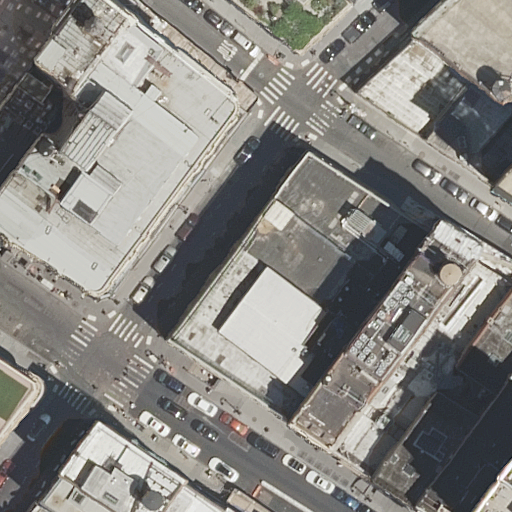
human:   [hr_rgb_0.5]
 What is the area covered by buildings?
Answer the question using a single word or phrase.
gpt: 6049m2

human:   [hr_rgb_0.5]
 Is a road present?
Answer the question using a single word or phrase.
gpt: yes

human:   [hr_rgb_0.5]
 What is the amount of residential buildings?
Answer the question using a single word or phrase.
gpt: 21

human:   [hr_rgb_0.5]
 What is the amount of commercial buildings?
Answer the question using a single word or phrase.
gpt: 0

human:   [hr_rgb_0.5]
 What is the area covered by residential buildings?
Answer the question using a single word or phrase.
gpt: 6049m2

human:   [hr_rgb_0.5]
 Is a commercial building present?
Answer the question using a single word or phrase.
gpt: no

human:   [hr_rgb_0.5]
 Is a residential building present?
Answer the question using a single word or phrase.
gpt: yes

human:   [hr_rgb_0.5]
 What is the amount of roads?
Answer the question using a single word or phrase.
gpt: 10

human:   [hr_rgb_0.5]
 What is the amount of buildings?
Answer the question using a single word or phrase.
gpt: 21

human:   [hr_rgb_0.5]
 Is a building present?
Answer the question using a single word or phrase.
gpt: yes

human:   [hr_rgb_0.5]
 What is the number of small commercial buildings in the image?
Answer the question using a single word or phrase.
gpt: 0

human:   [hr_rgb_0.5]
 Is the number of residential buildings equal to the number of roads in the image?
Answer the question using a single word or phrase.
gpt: no

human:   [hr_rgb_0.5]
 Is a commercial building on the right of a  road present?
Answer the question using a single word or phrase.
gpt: no

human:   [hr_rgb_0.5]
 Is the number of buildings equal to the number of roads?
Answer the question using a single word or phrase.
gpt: no

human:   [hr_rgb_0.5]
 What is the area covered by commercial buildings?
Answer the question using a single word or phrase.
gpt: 0m2

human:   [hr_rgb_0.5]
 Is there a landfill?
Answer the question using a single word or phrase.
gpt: no

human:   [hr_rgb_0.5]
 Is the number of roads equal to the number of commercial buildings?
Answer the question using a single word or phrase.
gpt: no

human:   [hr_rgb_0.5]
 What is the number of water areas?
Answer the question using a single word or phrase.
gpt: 0

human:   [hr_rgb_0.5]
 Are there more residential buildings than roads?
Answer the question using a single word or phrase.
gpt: yes

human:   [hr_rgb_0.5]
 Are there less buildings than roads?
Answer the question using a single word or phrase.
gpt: no

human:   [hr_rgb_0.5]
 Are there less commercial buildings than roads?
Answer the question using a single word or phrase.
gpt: yes

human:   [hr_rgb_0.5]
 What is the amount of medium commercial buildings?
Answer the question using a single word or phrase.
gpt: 0

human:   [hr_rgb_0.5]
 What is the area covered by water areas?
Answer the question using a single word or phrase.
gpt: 0m2

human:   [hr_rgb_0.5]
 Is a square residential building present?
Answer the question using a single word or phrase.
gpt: no

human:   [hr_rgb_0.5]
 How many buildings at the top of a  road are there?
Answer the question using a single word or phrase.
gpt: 12

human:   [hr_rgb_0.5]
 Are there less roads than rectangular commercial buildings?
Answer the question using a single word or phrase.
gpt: no

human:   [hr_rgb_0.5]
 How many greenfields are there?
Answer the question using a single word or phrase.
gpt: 0

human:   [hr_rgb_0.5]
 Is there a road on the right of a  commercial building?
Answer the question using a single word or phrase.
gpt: no

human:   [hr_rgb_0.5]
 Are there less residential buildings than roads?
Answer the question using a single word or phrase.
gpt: no

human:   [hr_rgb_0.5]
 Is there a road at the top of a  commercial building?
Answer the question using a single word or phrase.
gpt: no

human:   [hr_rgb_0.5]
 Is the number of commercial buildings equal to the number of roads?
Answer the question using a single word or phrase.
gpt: no

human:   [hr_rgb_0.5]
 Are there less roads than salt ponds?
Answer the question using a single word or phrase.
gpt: no

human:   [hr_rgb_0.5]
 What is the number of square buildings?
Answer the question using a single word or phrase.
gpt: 0

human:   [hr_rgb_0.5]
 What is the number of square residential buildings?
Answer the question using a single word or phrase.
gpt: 0

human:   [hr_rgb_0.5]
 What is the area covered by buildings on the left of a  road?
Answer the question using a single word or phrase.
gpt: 2173m2

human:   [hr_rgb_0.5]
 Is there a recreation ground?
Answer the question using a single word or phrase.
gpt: no

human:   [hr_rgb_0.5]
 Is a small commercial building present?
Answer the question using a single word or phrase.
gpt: no

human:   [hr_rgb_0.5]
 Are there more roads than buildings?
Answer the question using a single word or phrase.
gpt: no

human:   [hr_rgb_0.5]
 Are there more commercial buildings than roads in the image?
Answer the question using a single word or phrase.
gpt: no

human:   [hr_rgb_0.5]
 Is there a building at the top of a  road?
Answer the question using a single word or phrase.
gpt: yes

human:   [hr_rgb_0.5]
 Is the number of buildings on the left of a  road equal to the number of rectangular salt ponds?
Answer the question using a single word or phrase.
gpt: no

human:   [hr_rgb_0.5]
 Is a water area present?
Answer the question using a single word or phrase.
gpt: no

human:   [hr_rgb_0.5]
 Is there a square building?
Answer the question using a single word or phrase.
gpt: no

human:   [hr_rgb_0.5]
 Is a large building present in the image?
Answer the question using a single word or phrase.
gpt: yes

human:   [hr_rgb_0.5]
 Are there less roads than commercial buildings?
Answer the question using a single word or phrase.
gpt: no

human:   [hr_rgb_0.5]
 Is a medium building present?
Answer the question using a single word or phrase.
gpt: yes

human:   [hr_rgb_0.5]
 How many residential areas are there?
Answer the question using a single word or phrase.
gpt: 0

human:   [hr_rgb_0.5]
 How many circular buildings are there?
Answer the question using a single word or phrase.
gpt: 0

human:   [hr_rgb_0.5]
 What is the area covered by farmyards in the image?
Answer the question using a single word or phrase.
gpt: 0m2

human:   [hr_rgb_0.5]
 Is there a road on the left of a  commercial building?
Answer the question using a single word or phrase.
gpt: no

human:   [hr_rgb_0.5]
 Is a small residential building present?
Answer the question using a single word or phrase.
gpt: yes

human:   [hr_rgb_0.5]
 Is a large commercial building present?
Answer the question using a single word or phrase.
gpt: no

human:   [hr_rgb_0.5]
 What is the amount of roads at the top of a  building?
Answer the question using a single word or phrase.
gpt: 7

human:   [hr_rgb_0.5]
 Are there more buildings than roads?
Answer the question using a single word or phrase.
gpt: yes

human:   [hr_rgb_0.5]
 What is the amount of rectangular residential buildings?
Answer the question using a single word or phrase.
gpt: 18

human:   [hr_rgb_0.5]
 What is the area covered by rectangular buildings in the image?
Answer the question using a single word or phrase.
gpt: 4145m2

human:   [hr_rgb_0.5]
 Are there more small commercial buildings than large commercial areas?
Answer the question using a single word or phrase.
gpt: no

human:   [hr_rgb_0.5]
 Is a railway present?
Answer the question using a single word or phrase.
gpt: no

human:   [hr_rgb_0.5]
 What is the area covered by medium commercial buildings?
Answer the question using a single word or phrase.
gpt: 0m2

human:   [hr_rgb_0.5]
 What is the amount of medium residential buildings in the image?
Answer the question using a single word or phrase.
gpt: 9

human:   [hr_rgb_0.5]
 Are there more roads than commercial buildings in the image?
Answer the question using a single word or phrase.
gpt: yes

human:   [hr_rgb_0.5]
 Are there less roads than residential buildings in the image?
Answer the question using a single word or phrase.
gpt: yes

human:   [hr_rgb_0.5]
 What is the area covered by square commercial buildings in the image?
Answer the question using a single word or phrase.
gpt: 0m2

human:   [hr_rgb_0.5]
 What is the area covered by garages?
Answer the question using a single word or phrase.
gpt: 0m2